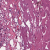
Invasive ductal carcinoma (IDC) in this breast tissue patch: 0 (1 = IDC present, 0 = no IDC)